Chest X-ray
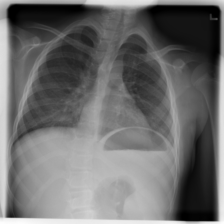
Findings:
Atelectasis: negative
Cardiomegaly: negative
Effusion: negative
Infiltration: negative
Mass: negative
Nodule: negative
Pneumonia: negative
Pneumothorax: negative
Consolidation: negative
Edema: negative
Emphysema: negative
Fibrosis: negative
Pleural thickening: negative
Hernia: negative